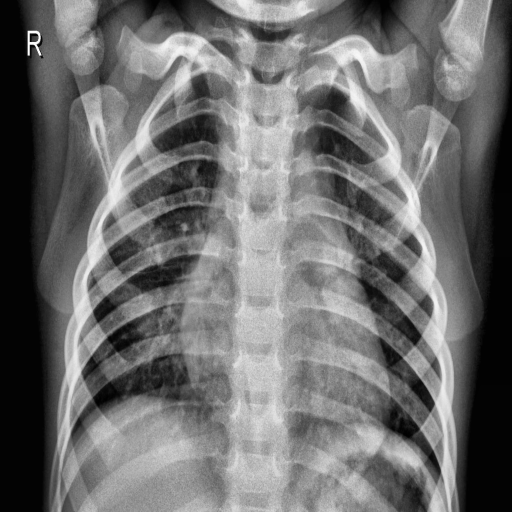
Finding: PNEUMONIA